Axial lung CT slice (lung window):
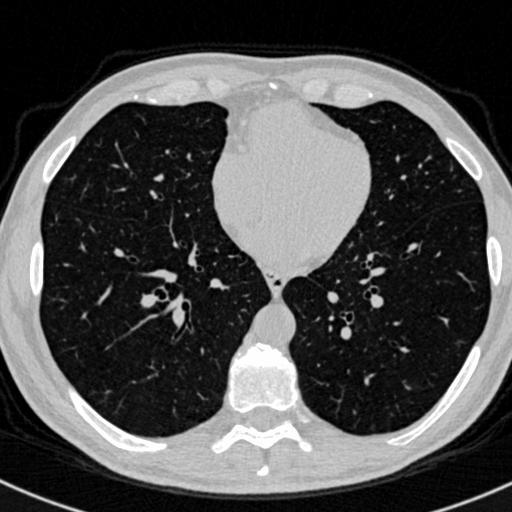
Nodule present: no